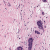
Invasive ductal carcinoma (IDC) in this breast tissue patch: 0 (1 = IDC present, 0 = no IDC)